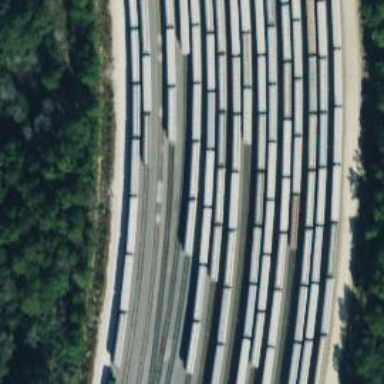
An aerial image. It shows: Railway siding with rails.